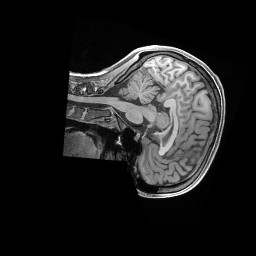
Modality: T1w
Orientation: sagittal
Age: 24
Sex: female
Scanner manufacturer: siemens
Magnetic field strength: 3 T
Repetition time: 2.4 s
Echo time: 0.00228 s